Group 1:
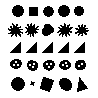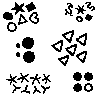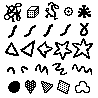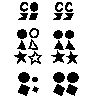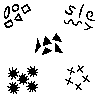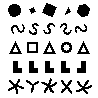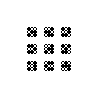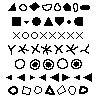
Group 2:
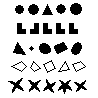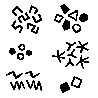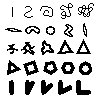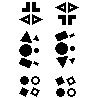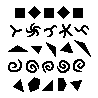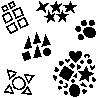
Rule separating the two groups: X "X _" vs. all are "X _"; X Y.
Example: "Odd one out with respect to what property is the odd one out" would not fit left: even though this example does seem doubly-meta, it is not doubly-meta in the right way. There is no odd one out with respect to the property of having an odd one out.
Similarly, consider "gradual transition with respect to what the gradual transition is between", etc.   Instead of having the form "X 'X __' ", this is more like "X [the __ appearing in 'X __']". Examples like these two could make for a different Bongard Problem.
Concepts: self-reference
Comments: Right:
All are "all but one are ___"; all but one are black.
All are "every other is ___"; every other is solid polygons.
All are "gradually becoming ___"; gradually becoming thickly outlined.
Left:
All but one are "all but one are ___".
Every other is "every other is ___".
Gradually becoming "gradually becoming ___".

Here is another way of putting it:
Call it "meta" when the whole imitates its parts, and call it "doubly-meta" when the whole imitates its parts with respect to the way it imitates its parts. Left are doubly-meta, while right are just meta.

Here is a more belabored way of putting it:
Call something like "is star-shaped" a "rule". An object can satisfy a rule.
Call something like "all but one are ___" a "rule-parametrized rule". A collection of objects can satisfy a rule-parametrized rule with respect to a particular rule.
On the right: every collection fits the same rule-parametrized rule (with respect to various rules); furthermore the collection of collections fits that same rule-parametrized rule (with respect to some unrelated rule that collections can satisfy).
On the left: The collection of collections fits a rule-parametrized rule with respect to the rule of fitting that rule-parametrized rule (with respect to various rules).

Previously, an unintended solution to this BP was "not all groups share some noticeable property vs. all do." It is hard to come up with examples foiling this alternative solution because the rule-parametrized rule (see explanation above) usually has to do with not all objects in the collection fitting the rule. (See BP568, which is about BP ideas that are always overridden by a simpler solution.) The example EX10108 "all five are 'all five are ___'" was added, foiling the alternative solution.
Author: Aaron David Fairbanks